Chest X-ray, PA view. Patient: 42 years old, sex M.
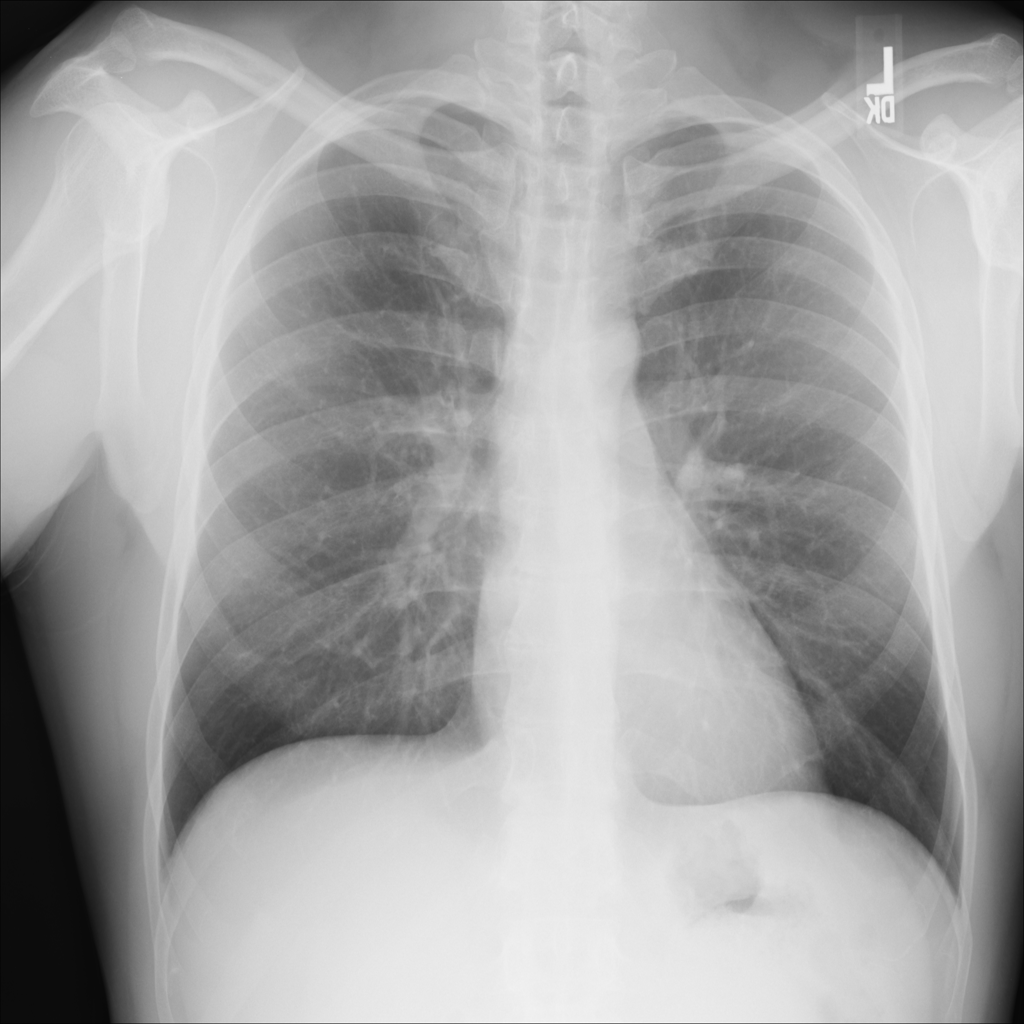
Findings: No Finding